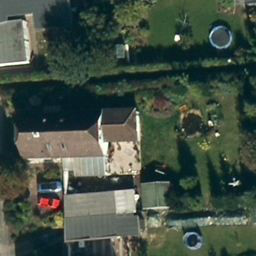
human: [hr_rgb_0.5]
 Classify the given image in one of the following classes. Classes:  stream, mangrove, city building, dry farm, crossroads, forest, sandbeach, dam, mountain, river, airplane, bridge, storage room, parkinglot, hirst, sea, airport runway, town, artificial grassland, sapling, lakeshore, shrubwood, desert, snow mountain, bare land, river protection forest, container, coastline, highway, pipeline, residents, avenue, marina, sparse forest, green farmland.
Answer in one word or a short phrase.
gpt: residents